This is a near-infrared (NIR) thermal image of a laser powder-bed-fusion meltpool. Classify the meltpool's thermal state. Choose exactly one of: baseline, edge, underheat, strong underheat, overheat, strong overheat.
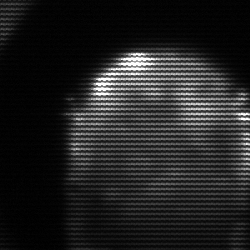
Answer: edge